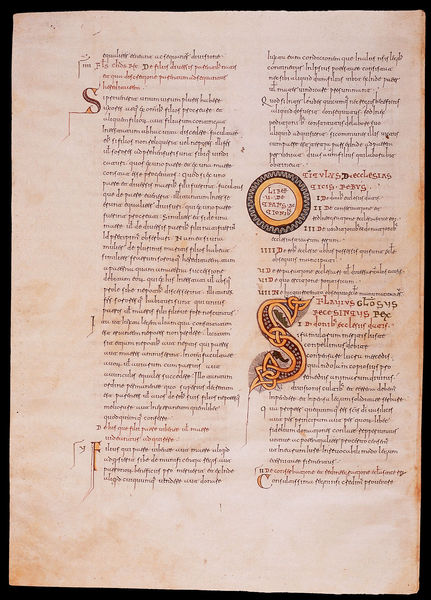
Titel: Codex Albeldense
Institution: (bei) Madrid, Biblioteca Real Monasterio de San Lorenzo de El Escorial, Patrimonio Nacional
Schlagwörter: blau, braun, schwarz, bibel, bild, gold, blatt, kreis, rund, schrift, bilder, vergilbt, spalten, verzierung, buch, druck, initialen, seite, illustration, text, buchstabe, buchstaben, initiale, schlange, buchseite, pergament, christlich, mittelalter, handschrift, latein, lateinisch, gliederung, britisch, insular, buchmalerei, majuskel, illustrationen, majuskeln, s, o, f, c, pergasment